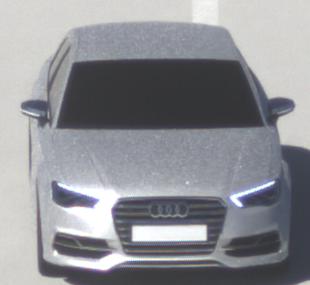
Make: Audi
Model: S3
Detailed model: 8V
Model produced from: 2013
Model produced until: 2020
Doors: 4
Color: white
Road condition: dry road
Daytime: midday
Contrast: high contrast